Aerial crown-view tile of a tropical tree (Barro Colorado Island, Panama), acquired 20241112:
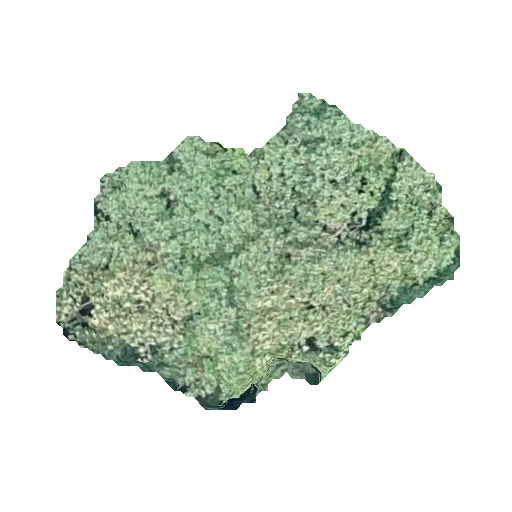
Species: Hieronyma alchorneoides
GBIF accepted scientific name: Hieronyma alchorneoides
Crown area: 124.6 m²